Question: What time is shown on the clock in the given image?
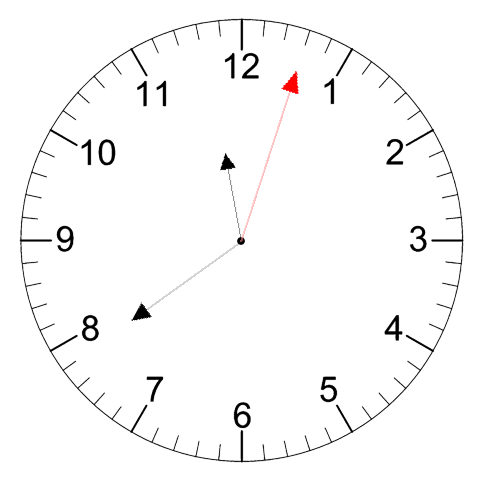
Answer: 11:39:03